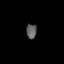
Tissue: prostate
Cell type: Epithelial cells
Senescence score: 0.352
Nuclear area (px): 151
Mean DAPI intensity: 92.311